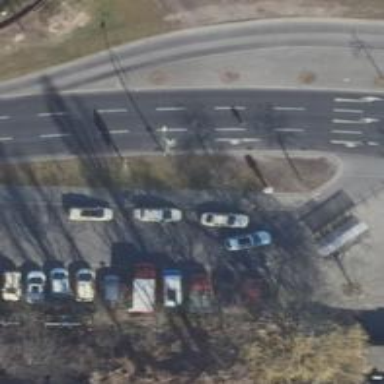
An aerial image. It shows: Taxi stand.